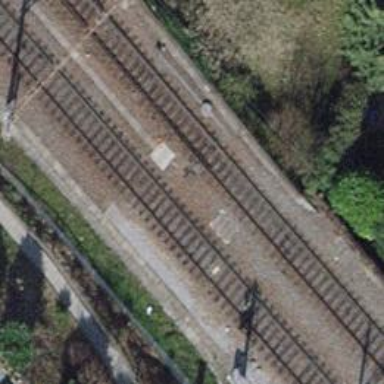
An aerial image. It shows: Railway switch.